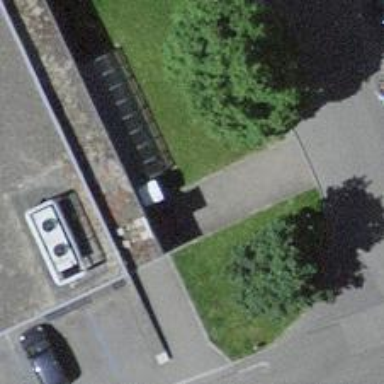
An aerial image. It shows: Recycling container for recycling.